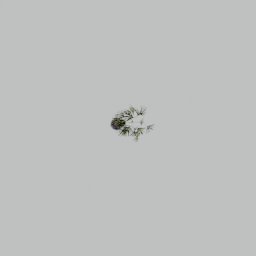
Label: decoration